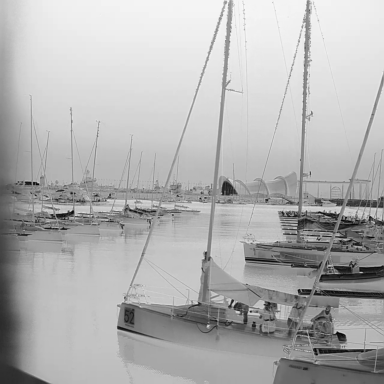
There are 12 objects shown in the infrared image, including a canoe, and 11 sailboats.